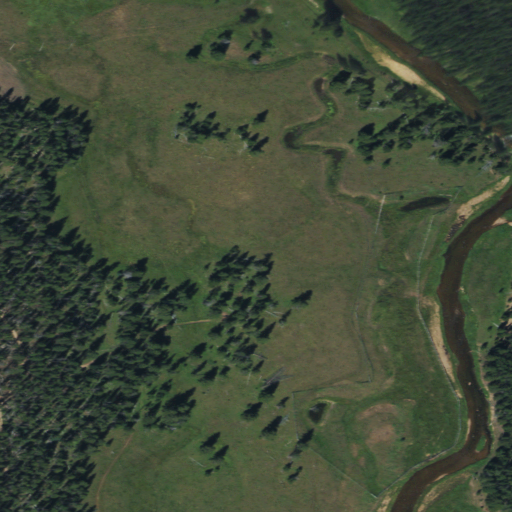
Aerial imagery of plain(s) in Wyoming named Shutts Flats containing shrub, evergreen forest, herbaceous wetlands, and woody wetlands